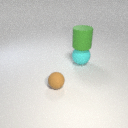
small brown rubber sphere to the left of large cyan rubber sphere